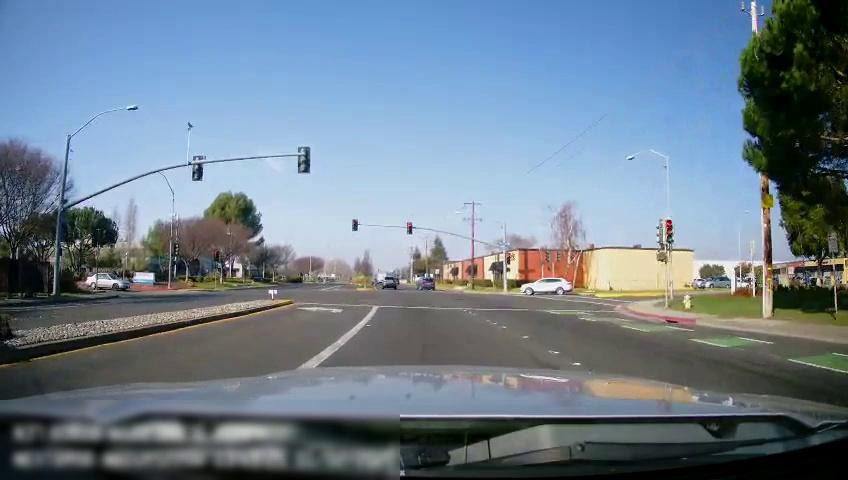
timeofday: Day
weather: Sunny
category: Drivable Space
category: Vehicles | SUV
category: Vehicles | Truck
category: Vehicles | Car
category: Vehicles | SUV
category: Vehicles | Van
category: Vehicles | Car
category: Lanes | Alternate Lane
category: Lanes | Alternate Lane
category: Lanes | Alternate Lane
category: Lanes | Current Lane
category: Lanes | Current Lane
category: Traffic | Lights
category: Traffic | Lights
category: Traffic | Lights
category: Traffic | Lights
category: Traffic | Lights
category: Traffic | Signs
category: Traffic | Lights
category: Traffic | Lights
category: Traffic | Lights